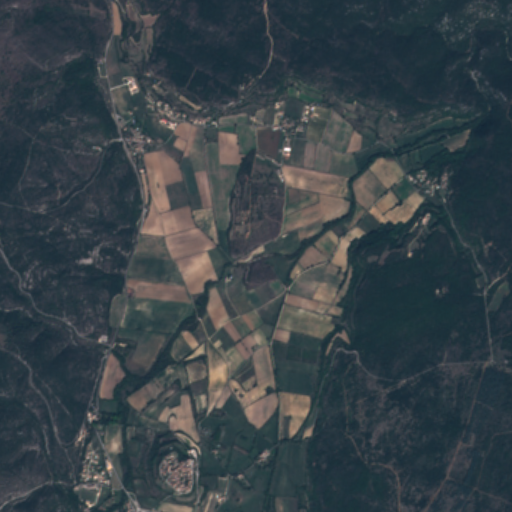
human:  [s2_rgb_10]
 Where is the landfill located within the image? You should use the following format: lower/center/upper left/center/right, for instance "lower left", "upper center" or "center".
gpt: The landfill is located in the lower left of the image.
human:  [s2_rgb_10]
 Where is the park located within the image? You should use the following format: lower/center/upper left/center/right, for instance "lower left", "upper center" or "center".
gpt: The park is located in the lower left of the image.
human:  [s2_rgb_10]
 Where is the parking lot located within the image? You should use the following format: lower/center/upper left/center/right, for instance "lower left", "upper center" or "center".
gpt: The parking lot is located in the lower left of the image.
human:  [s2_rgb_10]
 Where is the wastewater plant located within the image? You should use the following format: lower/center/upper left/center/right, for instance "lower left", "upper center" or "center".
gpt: The wastewater plant is located in the lower left of the image.
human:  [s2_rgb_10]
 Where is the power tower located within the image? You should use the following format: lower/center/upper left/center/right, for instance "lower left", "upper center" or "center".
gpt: There is no power tower in the image.